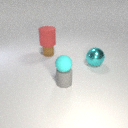
small gray rubber cylinder in front of small brown rubber cylinder